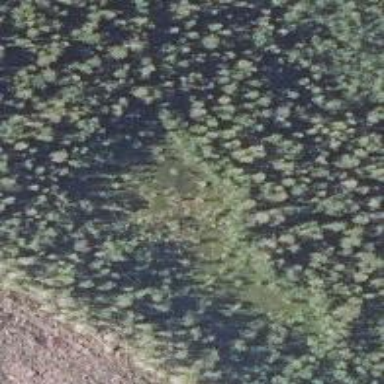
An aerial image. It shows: Bog wetland.